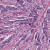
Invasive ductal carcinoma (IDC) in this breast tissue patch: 1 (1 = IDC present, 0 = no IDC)